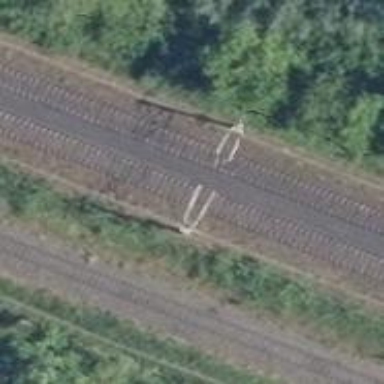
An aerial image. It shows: Railway milestone with catenary mast.